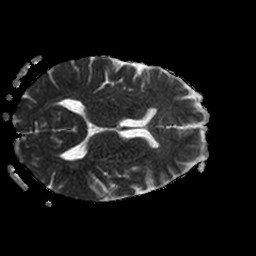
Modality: ADC
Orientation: axial
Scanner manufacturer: philips
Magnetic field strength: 1.5 T
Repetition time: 3.654 s
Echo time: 0.06896 s